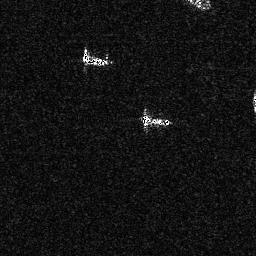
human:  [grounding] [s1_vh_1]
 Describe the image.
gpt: In the satellite image, there is  <ref>1 small ship </ref> <box>[[31, 20, 43, 25, 0]]</box> located at top,  <ref>1 small ship </ref> <box>[[54, 43, 66, 49, 0]]</box> located at center.